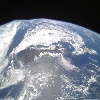
Label: cloud